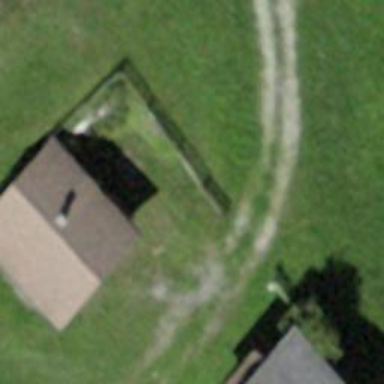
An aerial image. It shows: Fence.